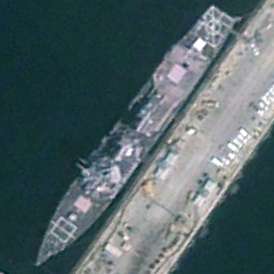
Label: destroyer